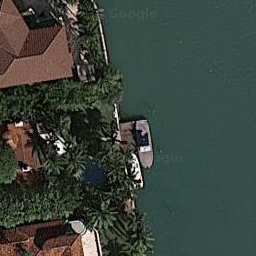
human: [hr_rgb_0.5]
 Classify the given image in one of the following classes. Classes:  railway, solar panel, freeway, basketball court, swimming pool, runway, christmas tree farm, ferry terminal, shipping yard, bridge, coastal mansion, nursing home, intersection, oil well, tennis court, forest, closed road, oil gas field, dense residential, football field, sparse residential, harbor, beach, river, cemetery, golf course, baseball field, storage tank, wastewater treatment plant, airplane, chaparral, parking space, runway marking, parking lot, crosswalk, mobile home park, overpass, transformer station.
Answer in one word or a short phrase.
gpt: coastal mansion